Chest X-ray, PA view. Patient: 44 years old, sex F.
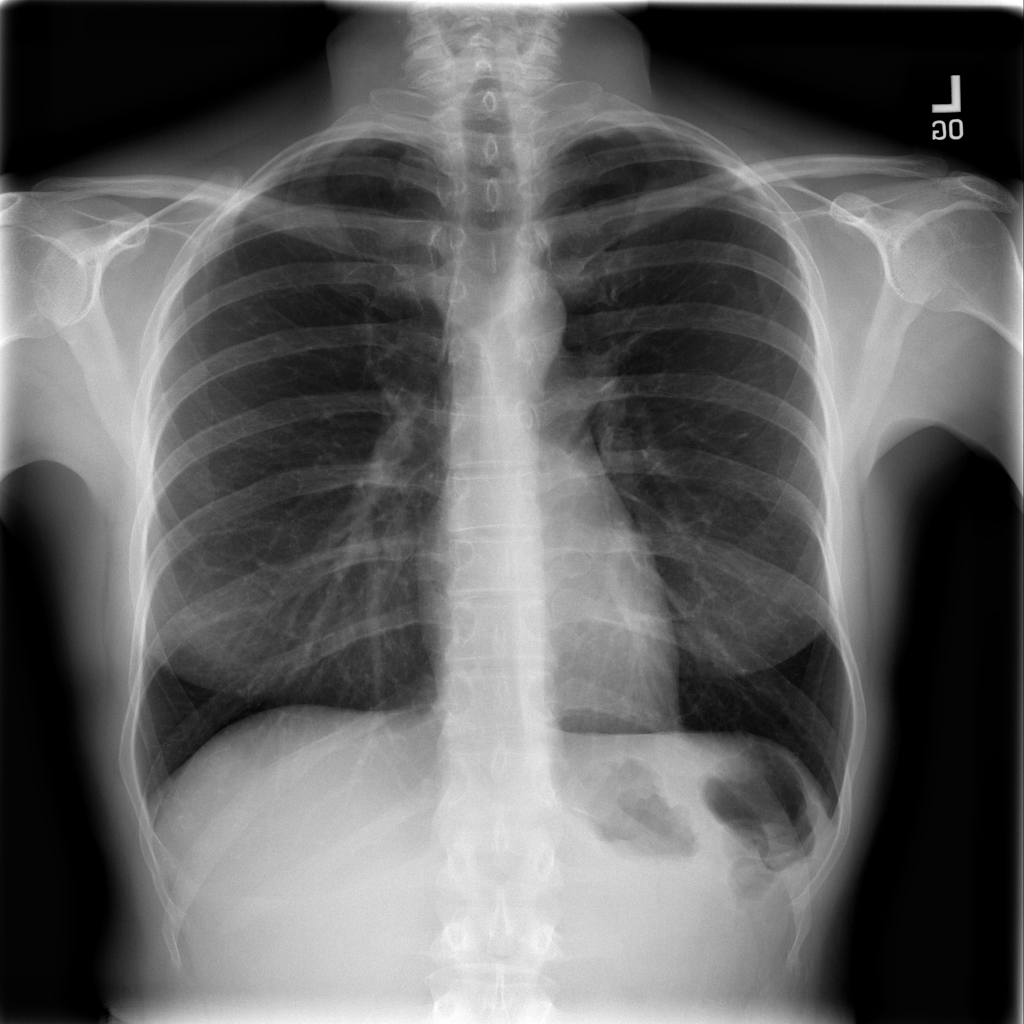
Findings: No Finding